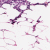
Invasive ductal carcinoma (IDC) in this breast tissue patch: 1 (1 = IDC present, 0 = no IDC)